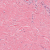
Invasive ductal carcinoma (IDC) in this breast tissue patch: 0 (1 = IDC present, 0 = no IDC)